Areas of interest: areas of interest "Haokang Fitness Center"
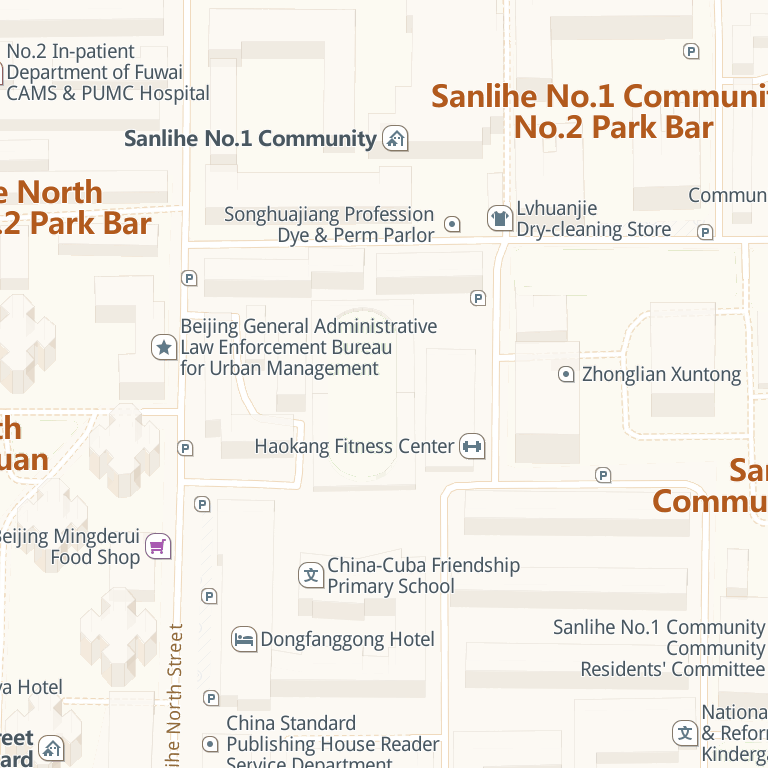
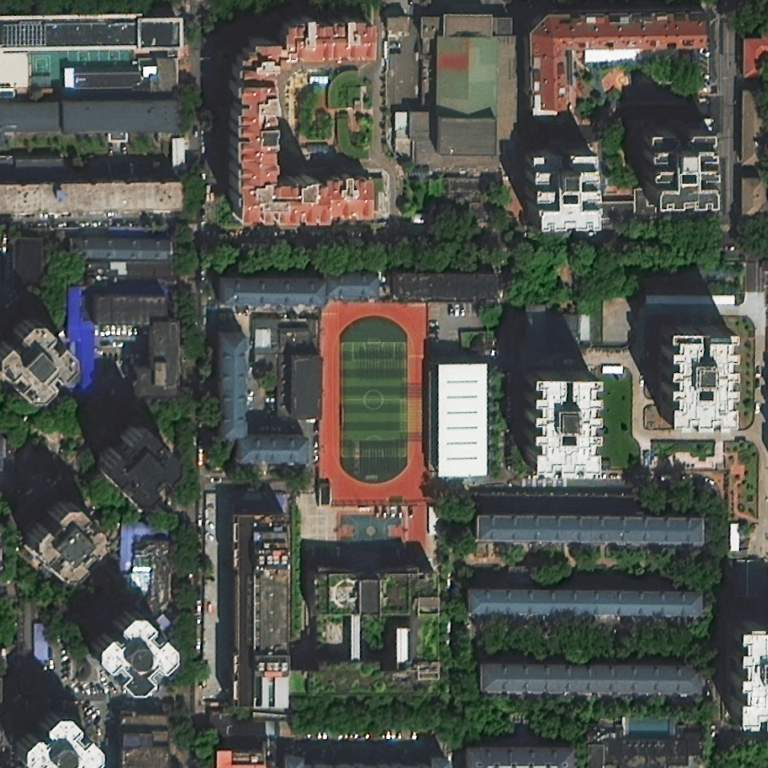